Question: As you can see in the image, the warning shows up whenever I trigger the click eventListener, naturally. But how can I make it show up only once. Thanks in advance.

'''
function eventListeners() {
form.addEventListener("submit", addTodo)
}
function showAlert(type, message) {
const alert = document.createElement("div")
alert.className = 'alert alert-${type} d-inline p-1'
alert.setAttribute("style", "border-radius: 2rem")
alert.textContent = message
form.appendChild(alert)
setTimeout(function () {
alert.remove()
}, 1000)
}
'''
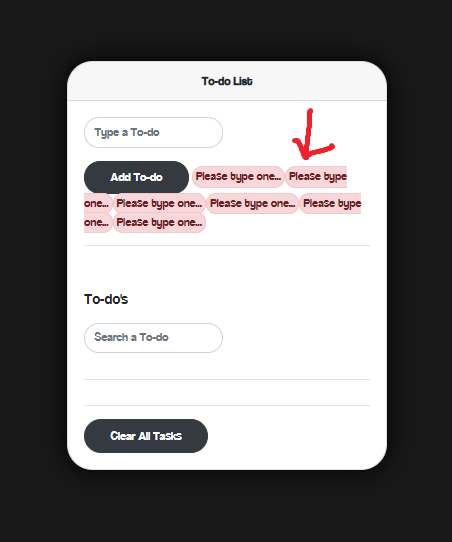
Answer: // Not a good solution.
Try this :
'''
let isAlertBeingShown = false
function eventListeners() {
form.addEventListener("submit", addTodo)
}
function showAlert(type, message) {
if( isAlertBeingShown ) {
//Do not show alert. Simply return.
return;
// or you can do alert.remove here instead of return.
}
const alert = document.createElement("div")
alert.className = 'alert alert-${type} d-inline p-1'
alert.setAttribute("style", "border-radius: 2rem")
alert.textContent = message
form.appendChild(alert);
isAlertBeingShown = true;
setTimeout(function () {
alert.remove();
isAlertBeingShown = false;
}, 1000)
}
'''